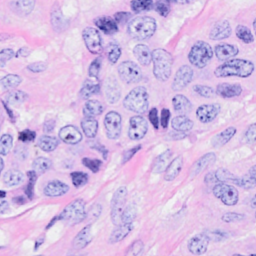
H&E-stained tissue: Breast